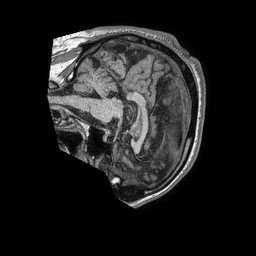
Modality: T1w
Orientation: sagittal
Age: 61
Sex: male
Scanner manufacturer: philips
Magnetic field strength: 1.5 T
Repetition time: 0.007771 s
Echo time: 0.003644 s